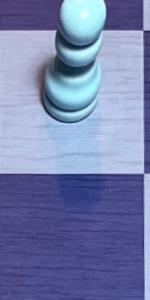
Label: Empty